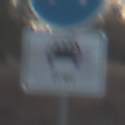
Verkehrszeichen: MehrfachbesetzePersonenkraftwagenFrei
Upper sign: Busssonderstreifen
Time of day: SunriseSunset
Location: Outdoor (Nature)
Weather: Clear
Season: Winter
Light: Natural